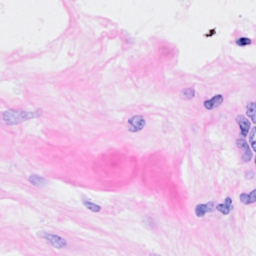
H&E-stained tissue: Breast